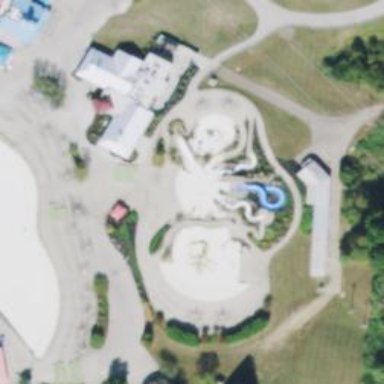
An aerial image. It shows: Bridge leading to water slide attraction.